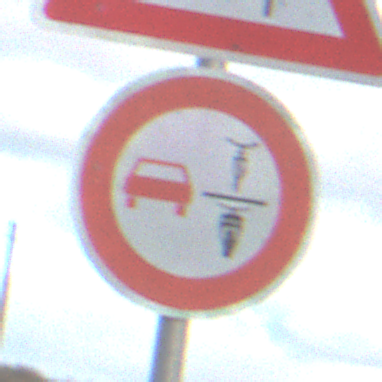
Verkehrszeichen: VerbotUeberholenEinspurigeFahrzeuge
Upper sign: SeitenwindVonRechts
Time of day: SunriseSunset
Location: Outdoor (RoadRail)
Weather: PartlyCloudy
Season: NotSpecified
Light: Natural